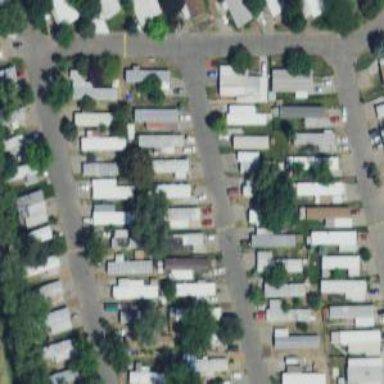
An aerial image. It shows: Residential area designated as trailer park.